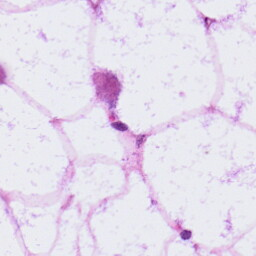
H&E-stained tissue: LymphNode